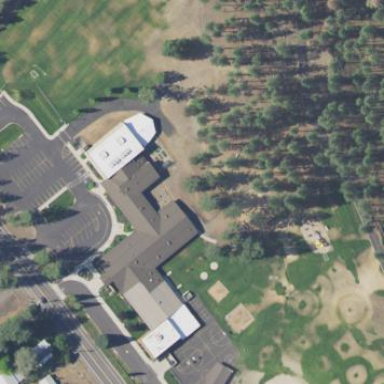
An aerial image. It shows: School.